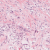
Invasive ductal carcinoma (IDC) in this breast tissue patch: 0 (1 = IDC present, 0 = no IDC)